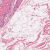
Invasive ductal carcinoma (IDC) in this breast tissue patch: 0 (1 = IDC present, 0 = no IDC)